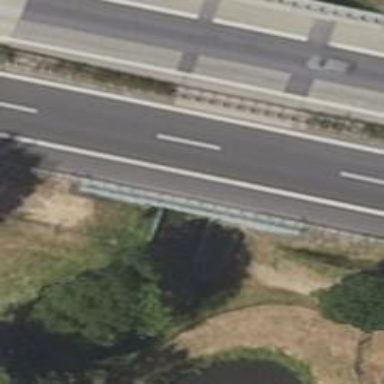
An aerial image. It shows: Tunnel footway.